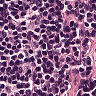
Metastatic tissue present: no